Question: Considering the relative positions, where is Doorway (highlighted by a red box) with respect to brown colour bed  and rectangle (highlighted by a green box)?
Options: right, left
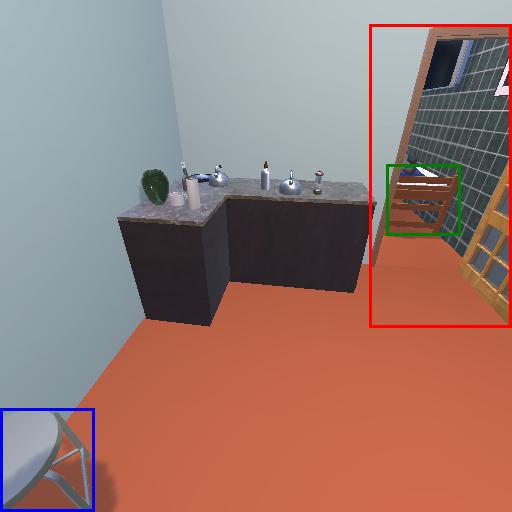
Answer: right